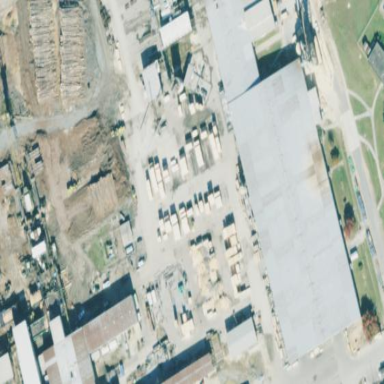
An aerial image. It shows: Industrial building.